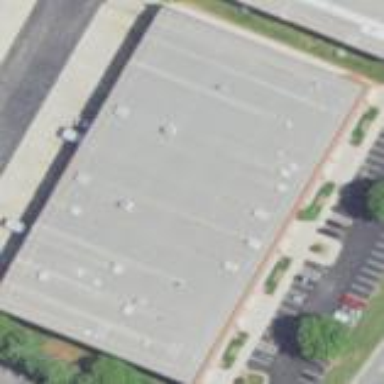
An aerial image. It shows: Commercial building.